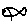
Label: fish